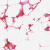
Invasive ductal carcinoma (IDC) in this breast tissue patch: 0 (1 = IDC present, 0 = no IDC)